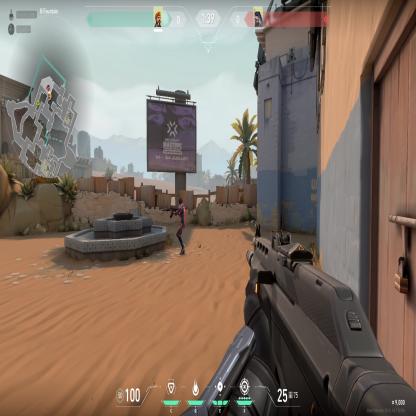
Label: enemy